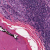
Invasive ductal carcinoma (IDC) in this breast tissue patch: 0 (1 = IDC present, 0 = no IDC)